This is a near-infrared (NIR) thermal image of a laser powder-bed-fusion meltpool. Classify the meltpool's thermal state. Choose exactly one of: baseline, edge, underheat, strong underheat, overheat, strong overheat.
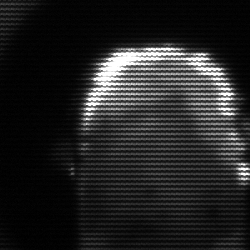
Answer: baseline